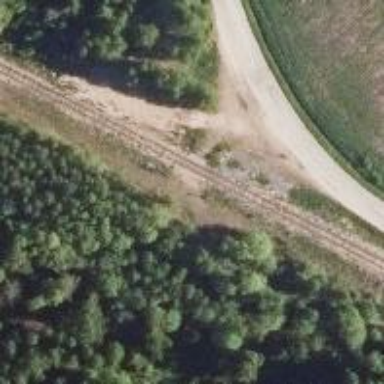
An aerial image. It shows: Level crossing with saltire markings.